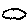
Label: cloud